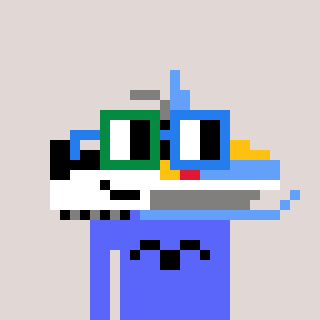
a pixel art character with square green and blue glasses, a snowmobile-shaped head and a purple-colored body on a warm background